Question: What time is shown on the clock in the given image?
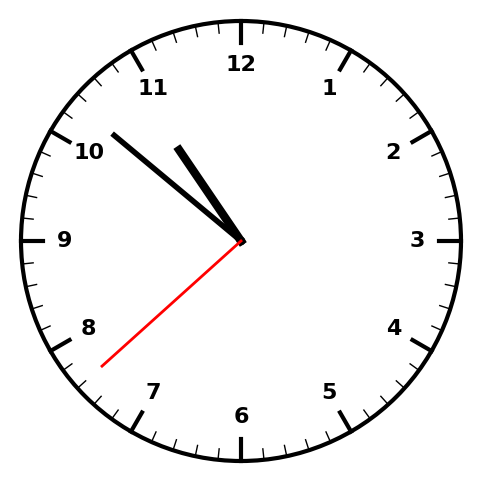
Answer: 10:51:38